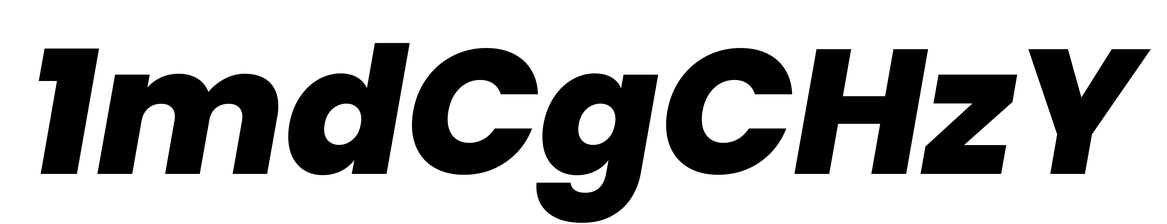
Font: Poppins-ExtraBoldItalic